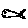
Label: fish